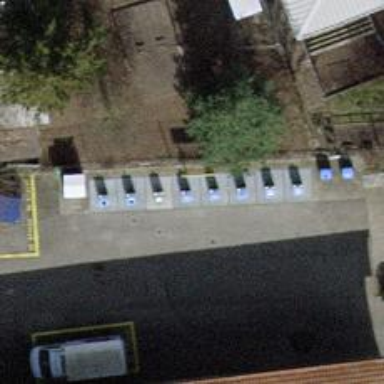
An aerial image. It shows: Recycling facility.